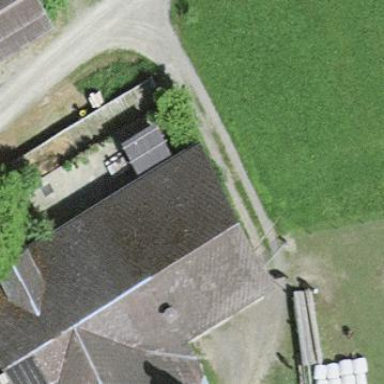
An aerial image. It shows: Farm building.